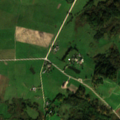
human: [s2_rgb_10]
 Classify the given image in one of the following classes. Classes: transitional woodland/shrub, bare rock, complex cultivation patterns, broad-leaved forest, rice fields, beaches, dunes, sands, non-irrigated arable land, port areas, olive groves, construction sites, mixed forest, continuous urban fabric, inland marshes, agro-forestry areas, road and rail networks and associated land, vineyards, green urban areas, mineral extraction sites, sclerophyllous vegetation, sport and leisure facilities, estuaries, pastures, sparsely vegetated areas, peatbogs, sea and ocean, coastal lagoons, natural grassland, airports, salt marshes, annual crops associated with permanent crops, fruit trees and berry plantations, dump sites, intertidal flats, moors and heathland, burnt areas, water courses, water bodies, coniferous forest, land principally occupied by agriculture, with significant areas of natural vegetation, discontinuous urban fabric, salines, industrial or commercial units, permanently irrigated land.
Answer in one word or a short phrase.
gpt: pastures, complex cultivation patterns, land principally occupied by agriculture, with significant areas of natural vegetation, broad-leaved forest, coniferous forest